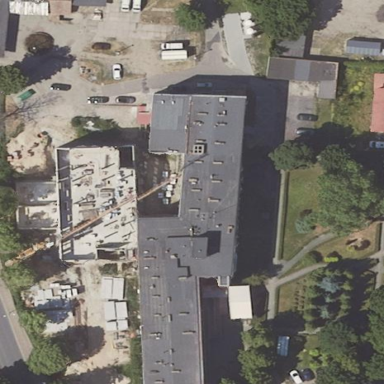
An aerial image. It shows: Hospital providing healthcare services.